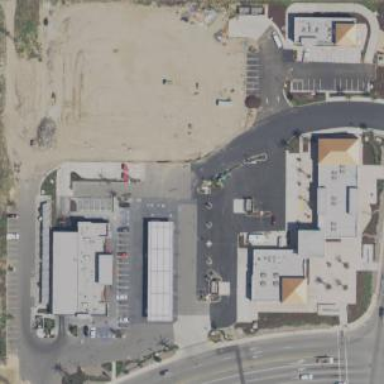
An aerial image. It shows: Retail area.